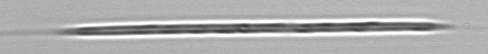
Label: Rhizosolenia